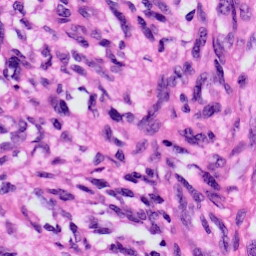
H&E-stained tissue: Skin